Question: I am trying to create a menu like the one on Instragram, with the central item using a special design, but the Titanium Documentation does not provide information about this kind of feature

There's an example with an already answered question in here: <URL> but I need it working on titanium, any clues?
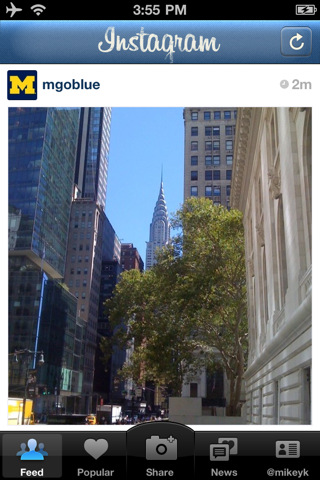
Answer: I believe Instagram is written in Objective-C. Creating a custom tab bar as they have made involves subclassing the native tab bar, but you don't have the ability to do that with just JS and Titanium.
Here's a tutorial for faking a custom tab bar in Titanium, which involves creating a window with buttons that controls the real tab bar.
<URL>